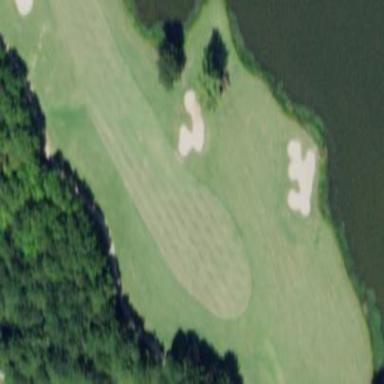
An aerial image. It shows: Golf fairway in the image.